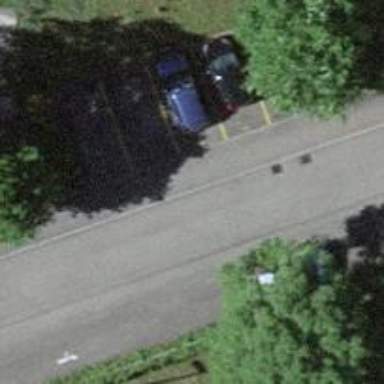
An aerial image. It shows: Street-side parking area.